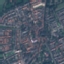
Land use / land cover class: Residential